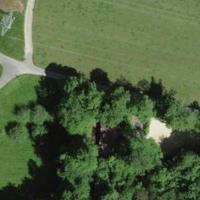
EUNIS habitat code: 24
Species observed at this site:
Misumena vatia
Apis mellifera
Cidnopus pilosus